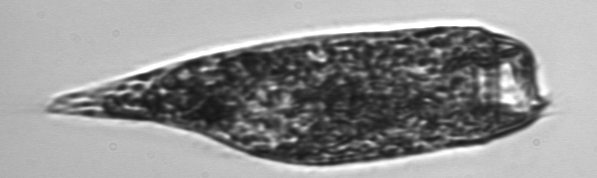
Label: Strombidium_conicum